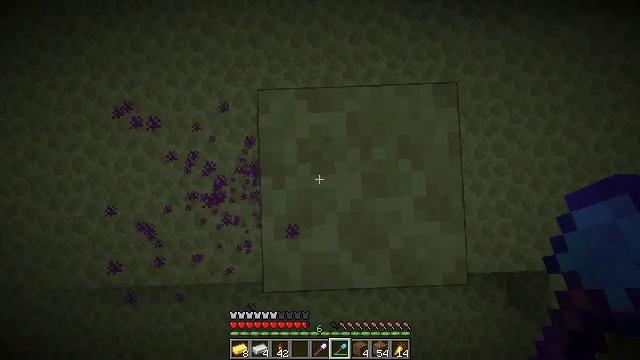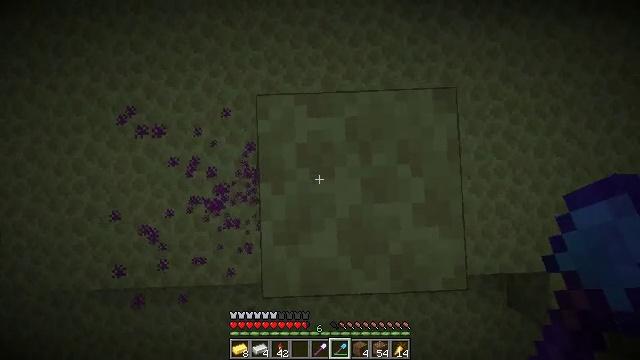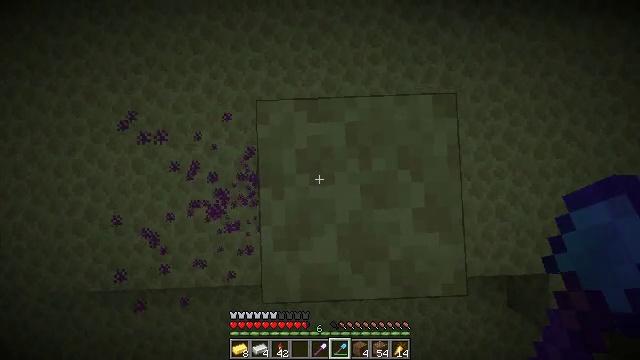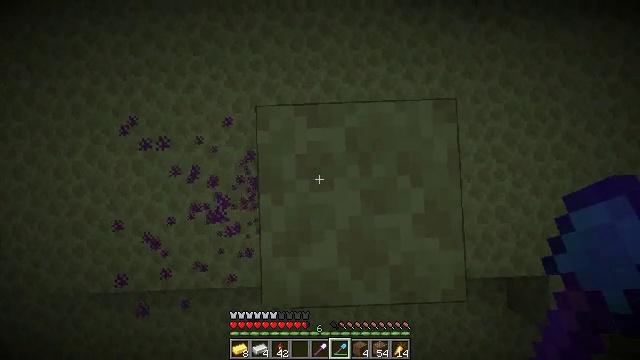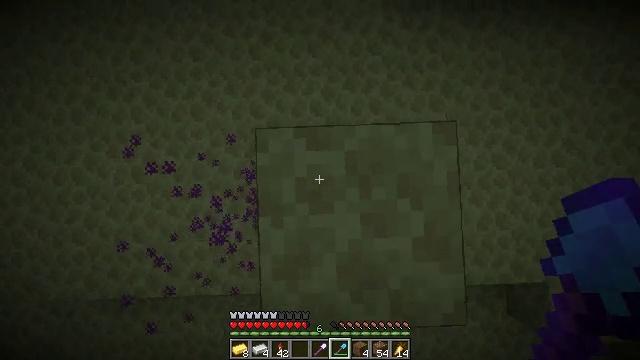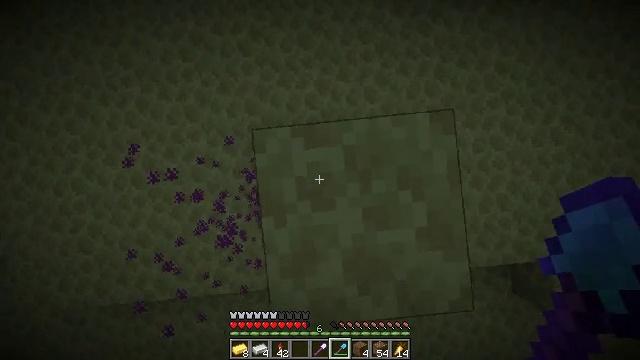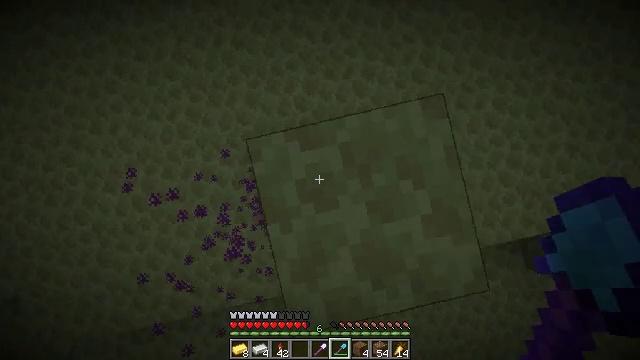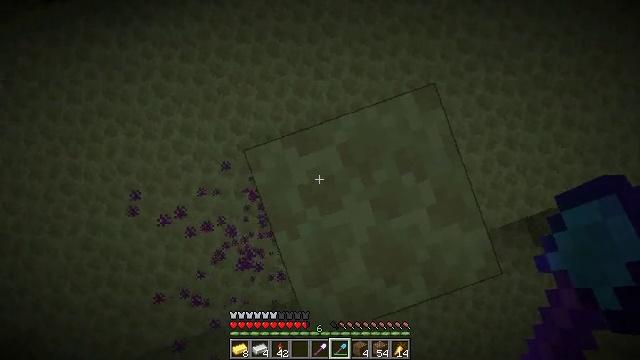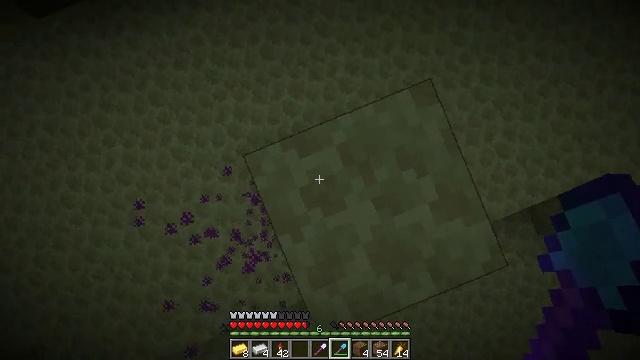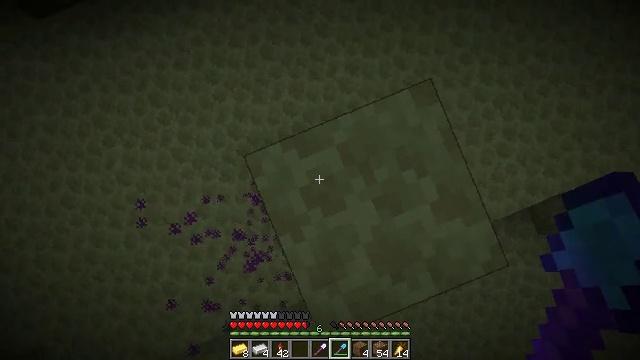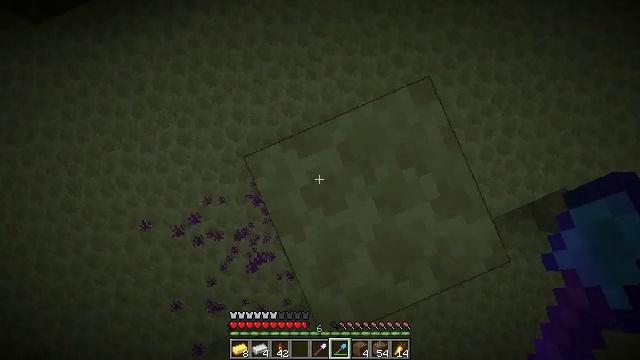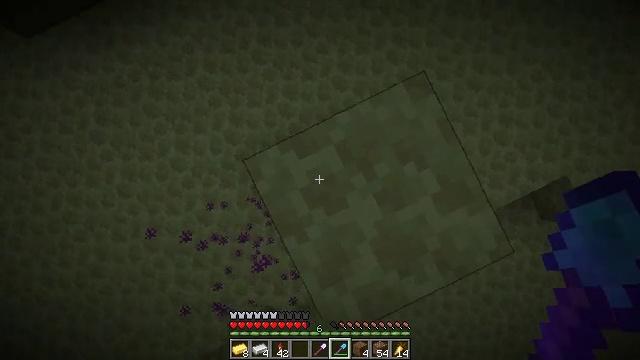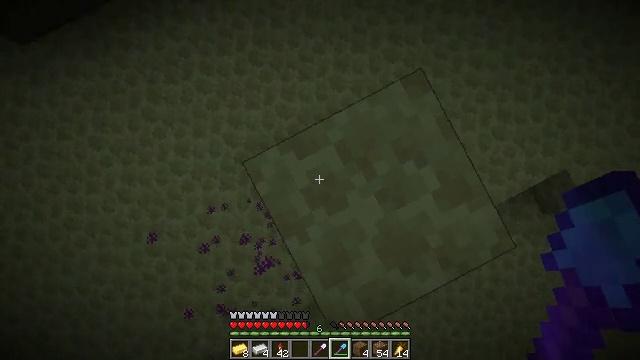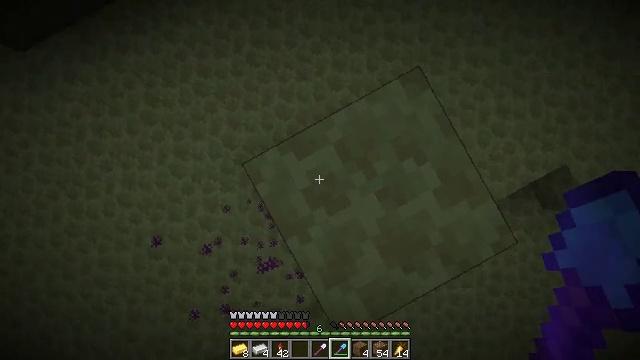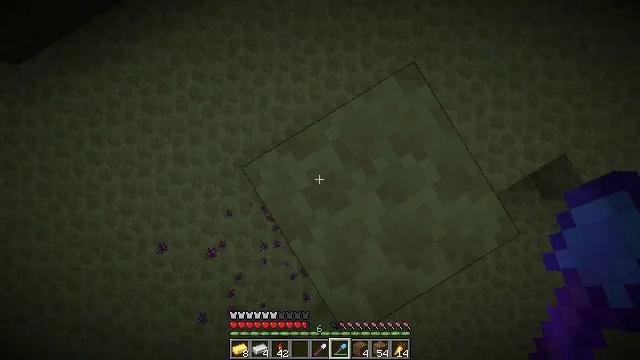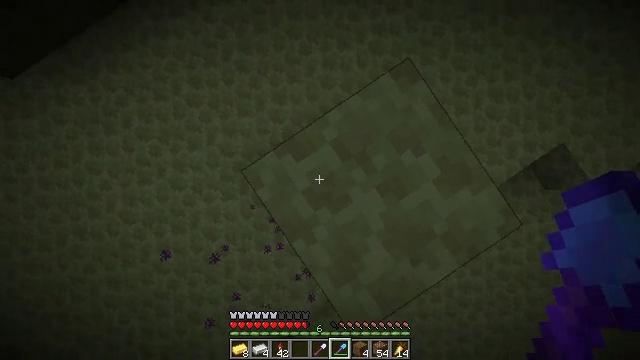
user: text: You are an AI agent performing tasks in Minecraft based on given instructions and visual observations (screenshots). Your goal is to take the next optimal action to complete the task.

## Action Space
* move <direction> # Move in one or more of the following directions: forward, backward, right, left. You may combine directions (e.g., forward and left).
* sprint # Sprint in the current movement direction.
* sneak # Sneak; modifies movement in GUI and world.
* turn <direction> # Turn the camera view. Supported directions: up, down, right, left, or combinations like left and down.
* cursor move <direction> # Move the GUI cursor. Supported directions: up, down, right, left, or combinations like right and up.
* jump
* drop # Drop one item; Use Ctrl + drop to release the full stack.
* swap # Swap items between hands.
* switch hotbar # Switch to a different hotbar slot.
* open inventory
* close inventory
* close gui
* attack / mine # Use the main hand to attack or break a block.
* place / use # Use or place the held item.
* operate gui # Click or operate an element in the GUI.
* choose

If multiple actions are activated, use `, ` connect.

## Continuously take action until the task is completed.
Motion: motion action
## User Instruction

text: Kill mobs.
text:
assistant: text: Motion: move forward, sneak
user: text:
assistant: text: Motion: move forward, sneak
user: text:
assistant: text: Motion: move forward, sneak
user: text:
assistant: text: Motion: move forward, sneak
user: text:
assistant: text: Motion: sneak, turn right and down
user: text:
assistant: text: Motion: sneak, turn right and down
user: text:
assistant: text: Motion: sneak, turn right and down
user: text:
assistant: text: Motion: sneak, turn right and down
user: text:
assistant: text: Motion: sneak
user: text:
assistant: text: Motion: sneak, turn right
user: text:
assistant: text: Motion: sneak, turn right
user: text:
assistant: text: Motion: sneak, turn right
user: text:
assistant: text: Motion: sneak, turn right
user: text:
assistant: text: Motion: sneak, turn right
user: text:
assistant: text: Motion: sneak, turn right
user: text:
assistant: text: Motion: sneak, turn right
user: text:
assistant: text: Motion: sneak
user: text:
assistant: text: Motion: move right, sneak
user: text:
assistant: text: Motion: move right, sneak
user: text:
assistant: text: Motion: move right, sneak
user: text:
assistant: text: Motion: sneak
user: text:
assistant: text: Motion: sneak
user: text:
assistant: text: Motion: sneak
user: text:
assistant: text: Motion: sneak, turn left
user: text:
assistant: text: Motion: sneak
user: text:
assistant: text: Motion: sneak
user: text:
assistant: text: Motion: sneak
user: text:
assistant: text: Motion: move forward, sneak
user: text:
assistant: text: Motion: move forward, sneak
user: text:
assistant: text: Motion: move forward, sneak